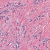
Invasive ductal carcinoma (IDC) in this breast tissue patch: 1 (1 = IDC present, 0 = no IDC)